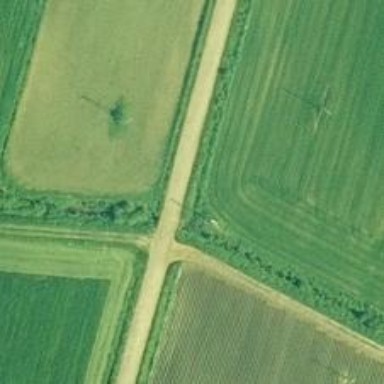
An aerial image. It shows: Track road.